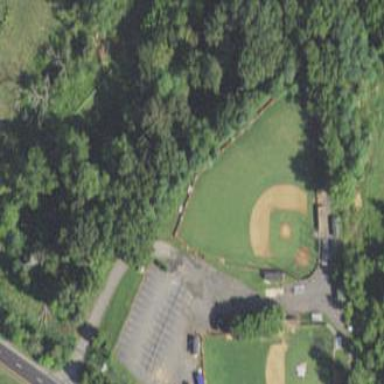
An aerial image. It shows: Baseball pitch for leisure and sports activities.